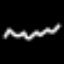
Label: squiggle